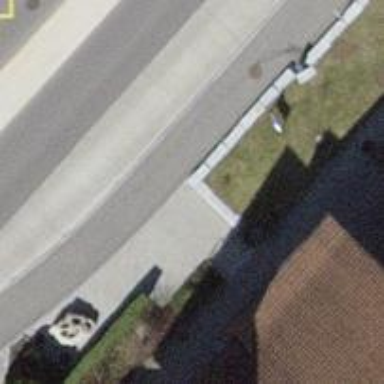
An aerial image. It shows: Asphalt sidewalk along the footway.